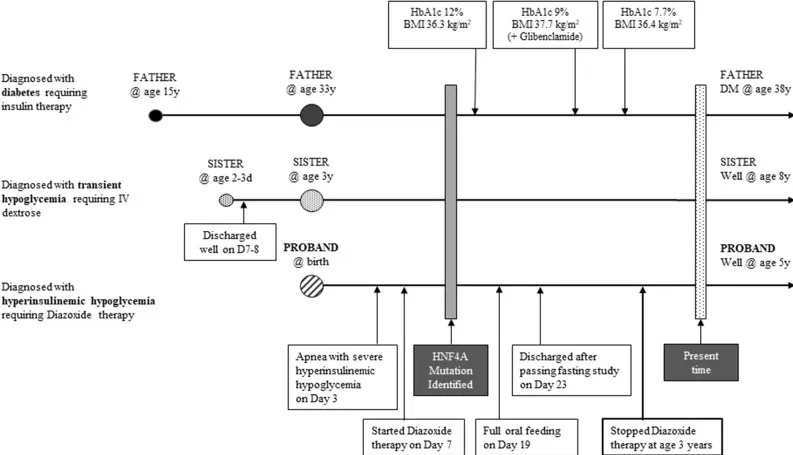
Timeline depicting the three phenotypes of this pedigree.
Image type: chart (chart)